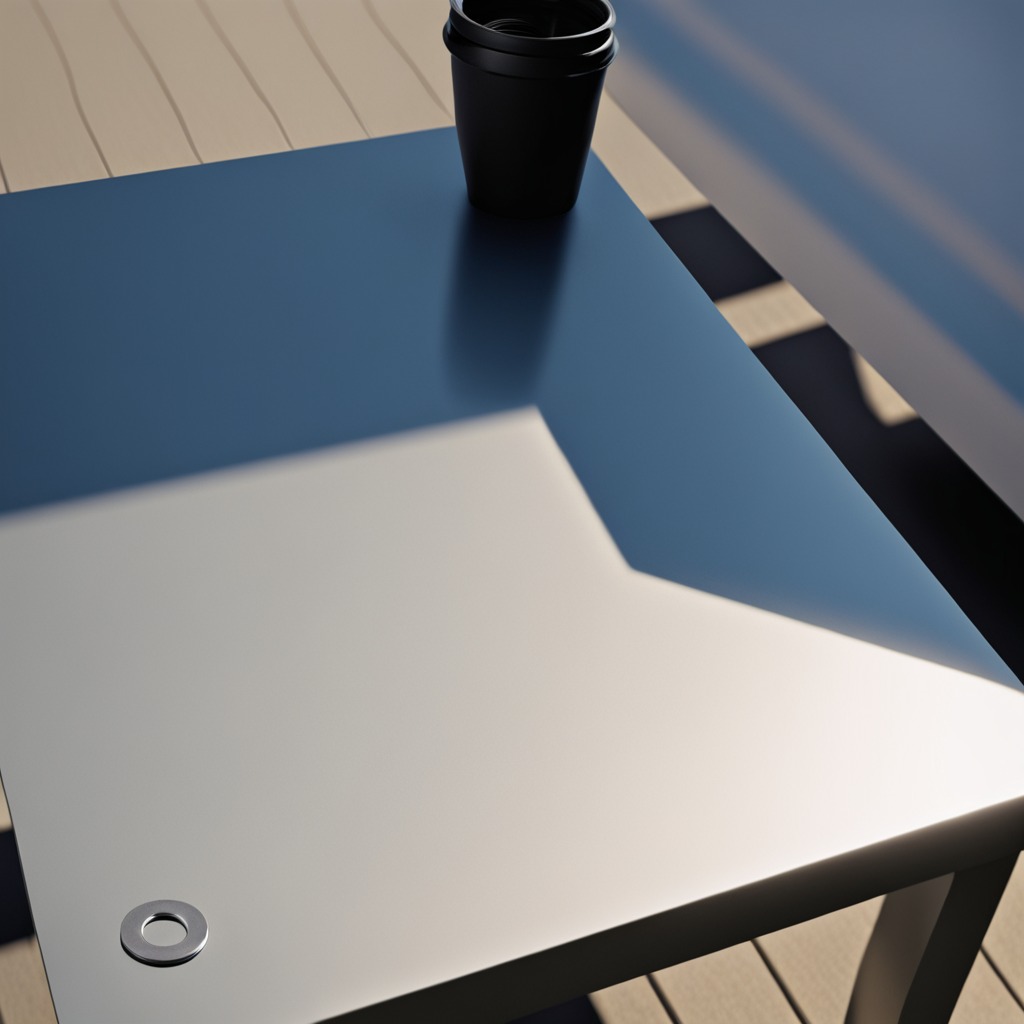
A flat metal washer lies on the table in a temporary outdoor tool station.